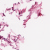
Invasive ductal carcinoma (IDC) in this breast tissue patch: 0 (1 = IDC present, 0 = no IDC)